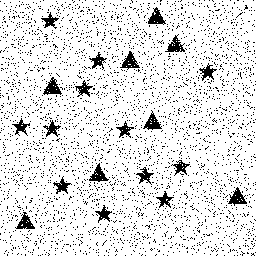
Squares: 0
Triangles: 8
Stars: 12
Total shapes: 20